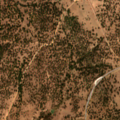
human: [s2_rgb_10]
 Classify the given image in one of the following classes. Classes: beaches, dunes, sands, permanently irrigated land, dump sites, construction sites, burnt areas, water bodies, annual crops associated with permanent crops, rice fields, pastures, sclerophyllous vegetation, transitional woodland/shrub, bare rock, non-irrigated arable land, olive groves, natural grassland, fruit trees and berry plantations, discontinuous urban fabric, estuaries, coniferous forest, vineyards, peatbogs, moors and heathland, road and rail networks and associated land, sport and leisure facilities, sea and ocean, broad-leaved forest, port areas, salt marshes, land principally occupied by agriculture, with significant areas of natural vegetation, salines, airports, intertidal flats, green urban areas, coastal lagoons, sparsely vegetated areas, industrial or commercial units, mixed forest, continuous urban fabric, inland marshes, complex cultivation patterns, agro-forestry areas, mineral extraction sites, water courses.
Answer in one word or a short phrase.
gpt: non-irrigated arable land, agro-forestry areas, transitional woodland/shrub